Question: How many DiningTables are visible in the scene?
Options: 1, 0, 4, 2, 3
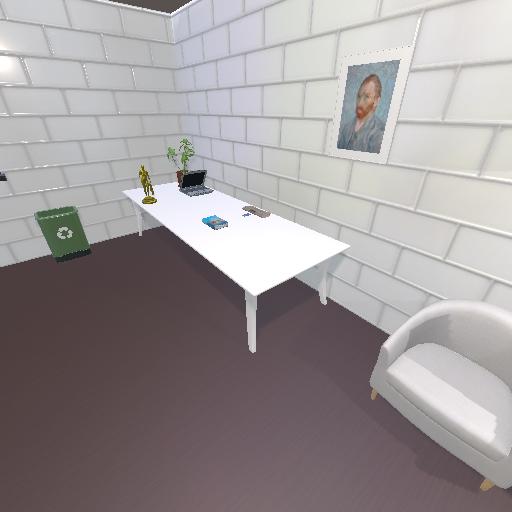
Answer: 1